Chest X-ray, AP view. Patient: 65 years old, sex M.
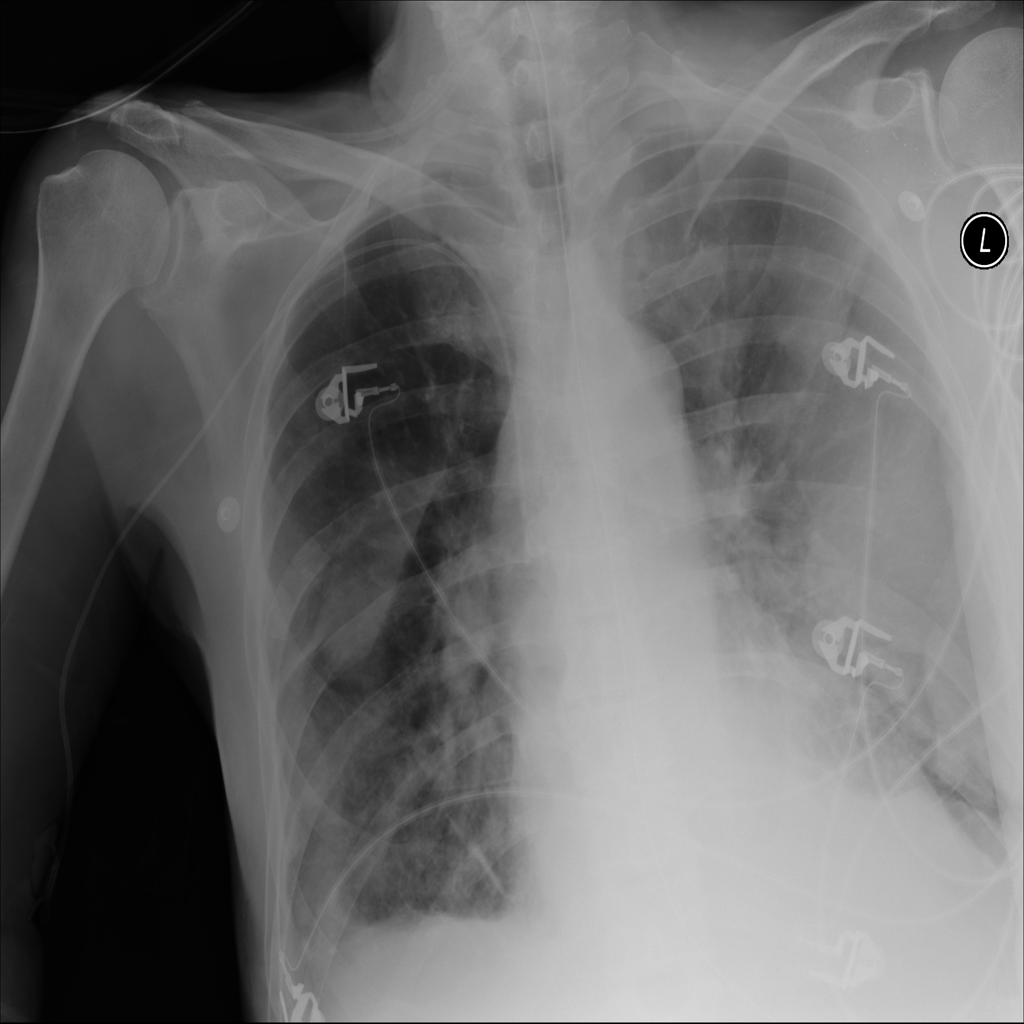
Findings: Mass, Nodule